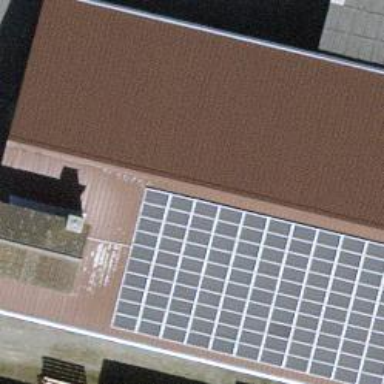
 consisting of solar photovoltaic panels."